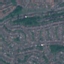
Land use / land cover: Residential